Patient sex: M
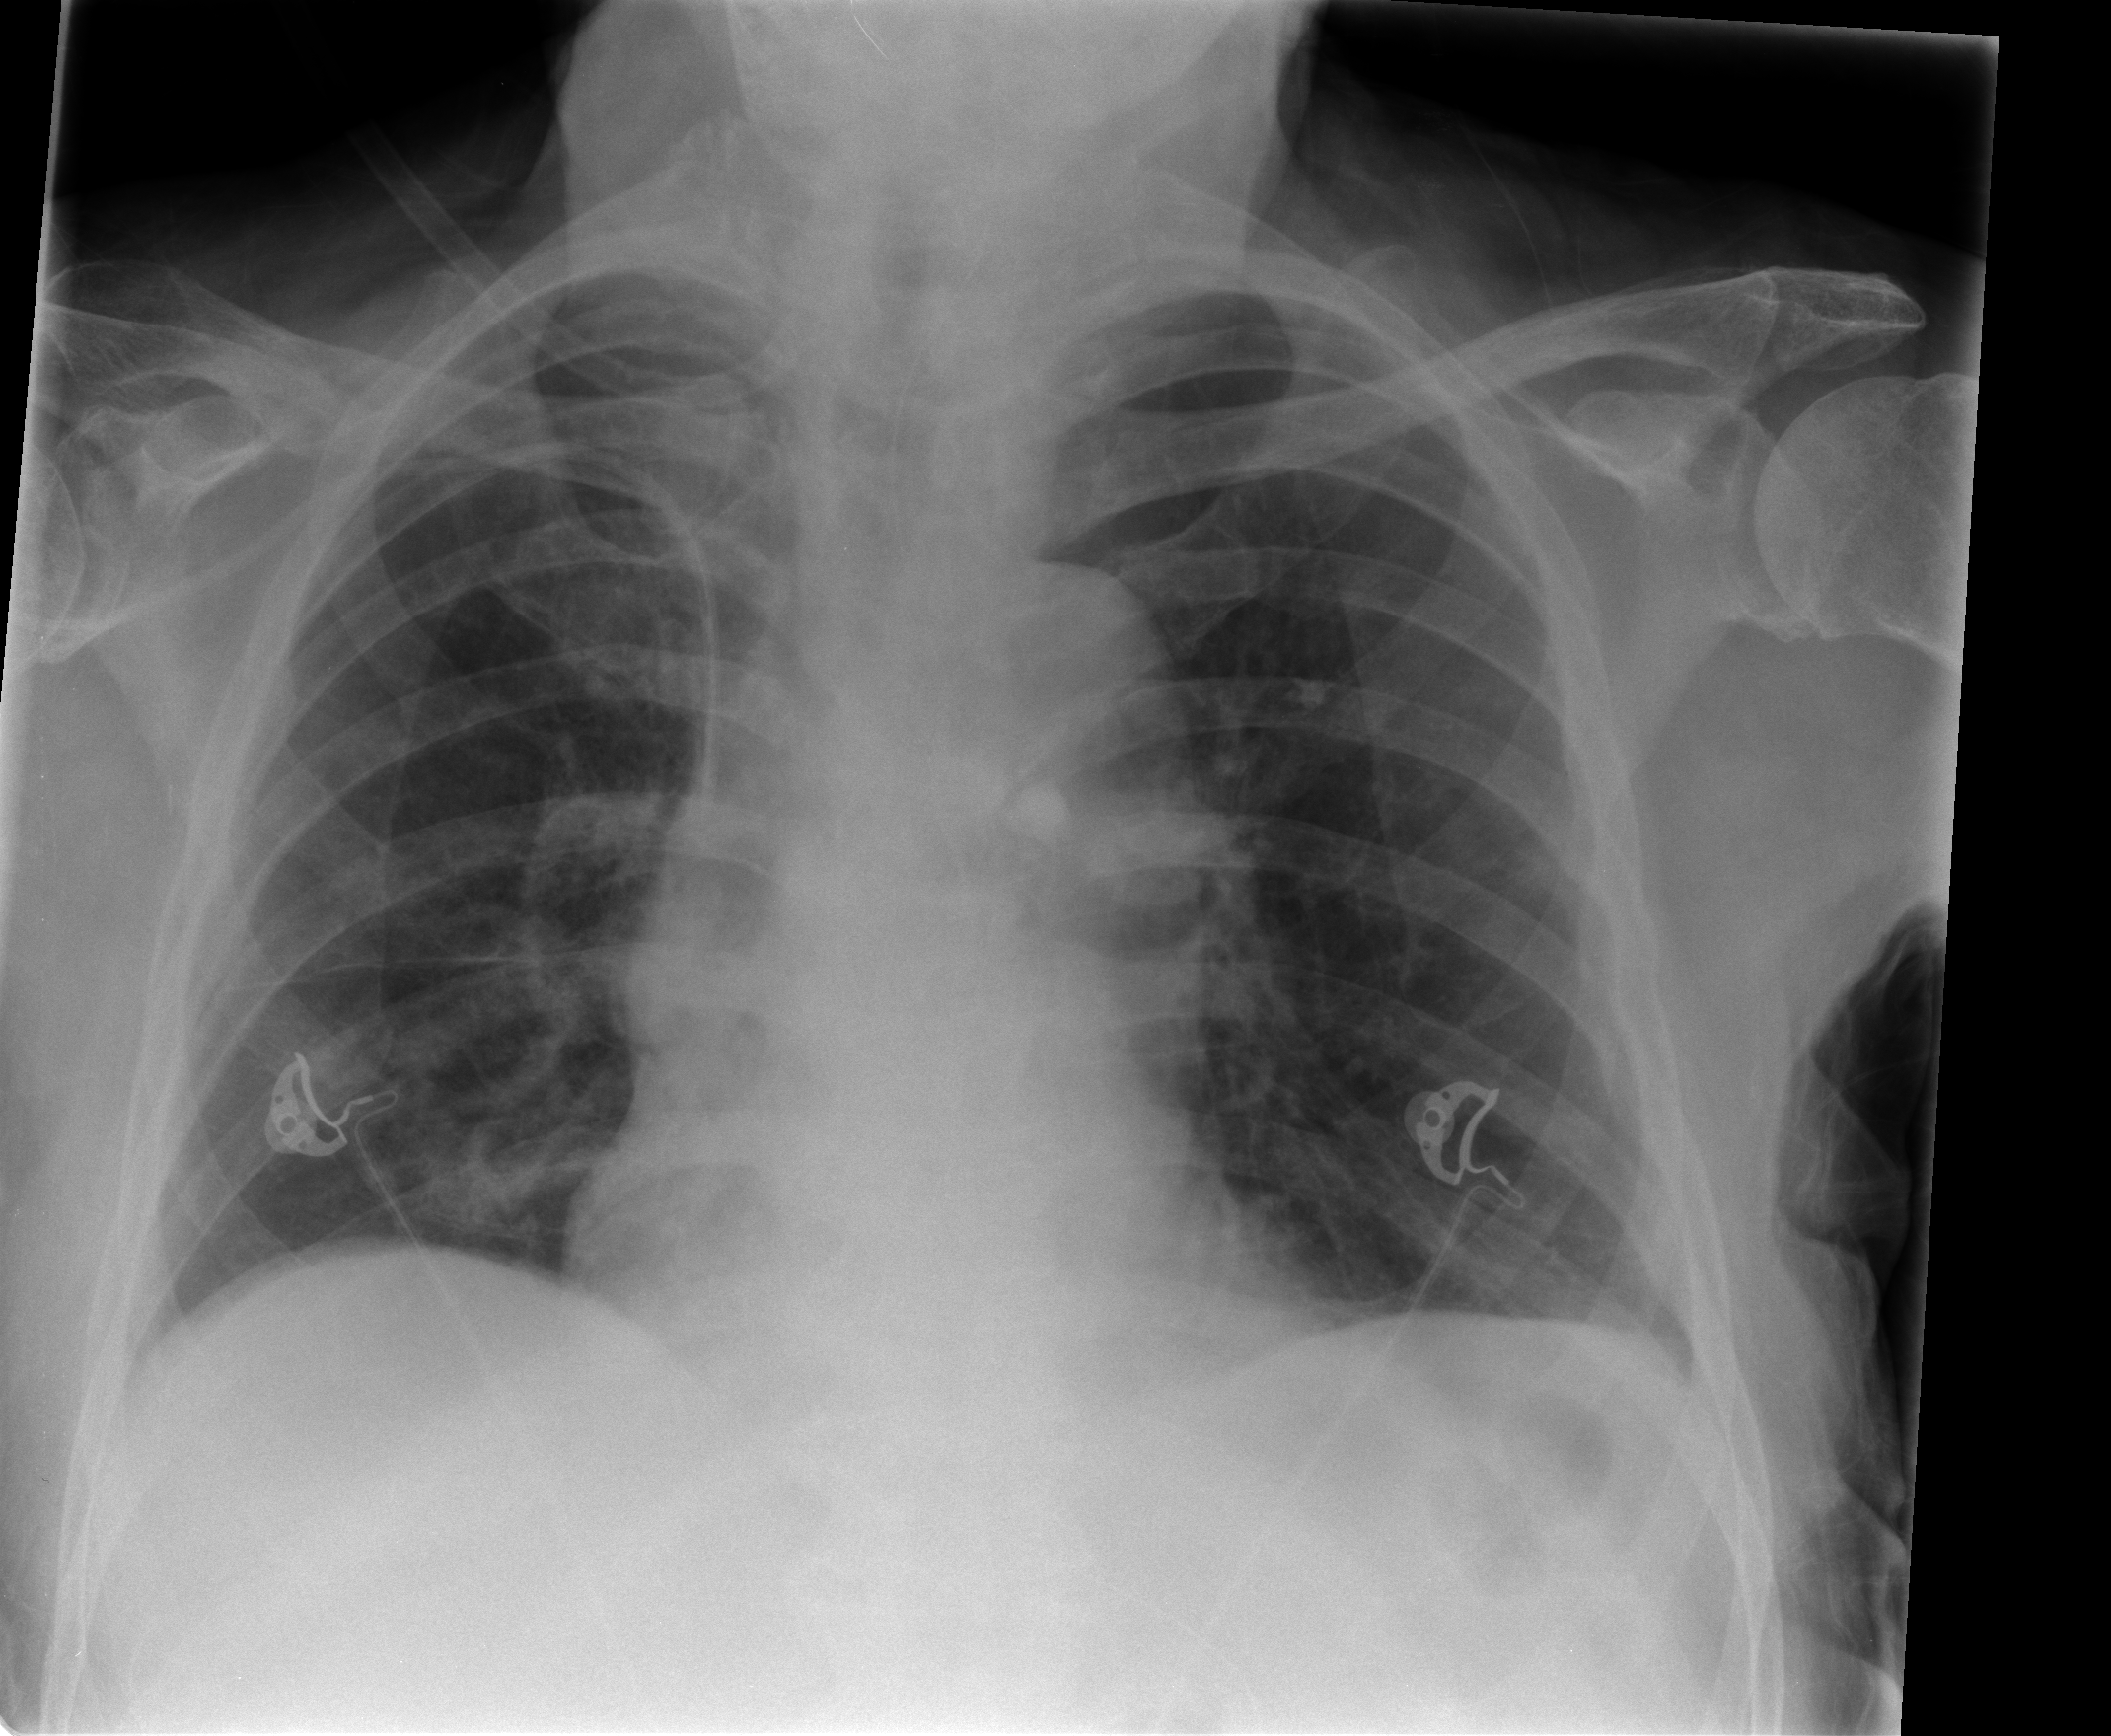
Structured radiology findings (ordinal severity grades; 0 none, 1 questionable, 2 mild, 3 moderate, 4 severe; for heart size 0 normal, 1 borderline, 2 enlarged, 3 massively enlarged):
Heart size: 0
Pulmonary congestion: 0
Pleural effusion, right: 0
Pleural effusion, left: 0
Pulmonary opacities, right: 1
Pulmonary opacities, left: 0
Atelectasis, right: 2
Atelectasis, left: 1